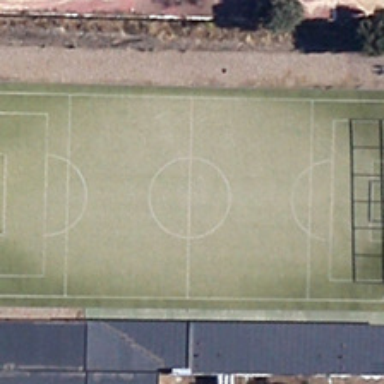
Several green trees are near a football field .